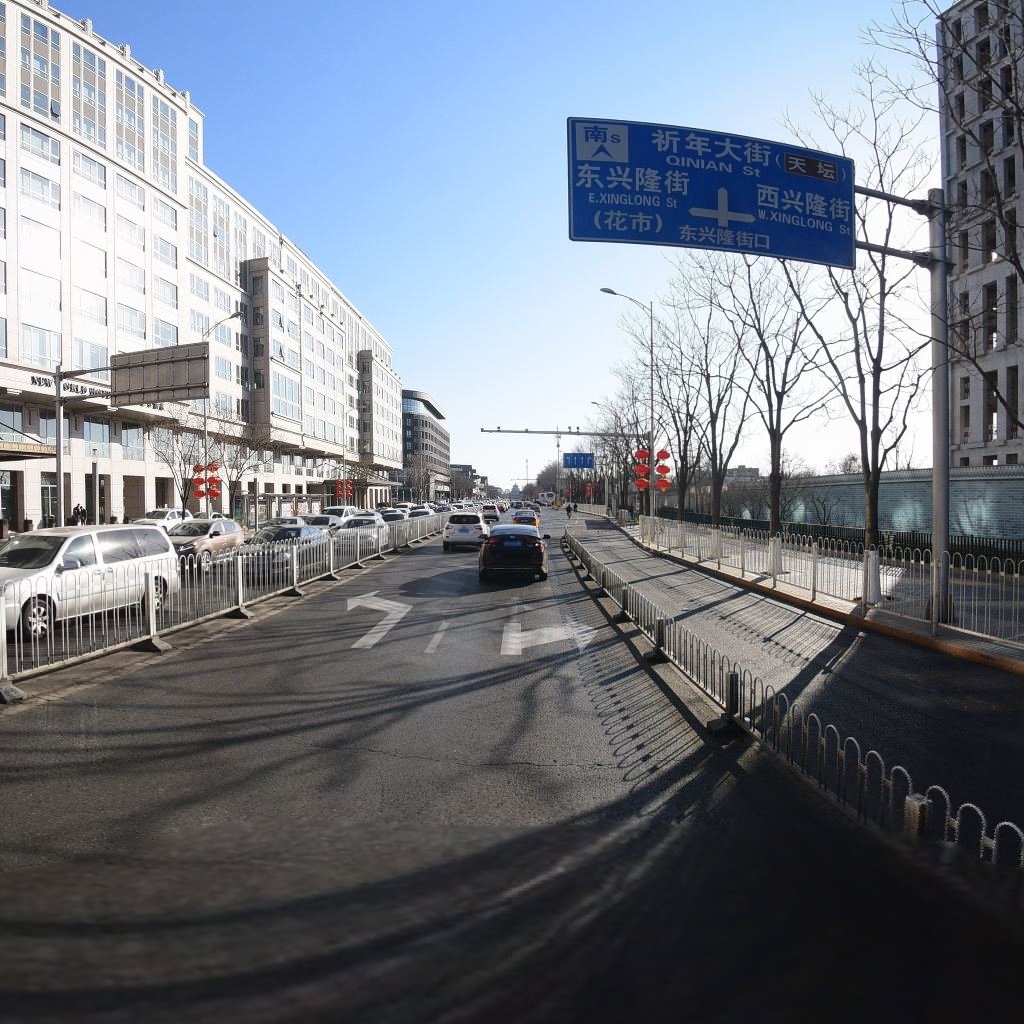
Region: Dongcheng
Road damage annotations: transverse crack